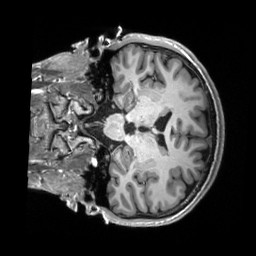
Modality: T1w
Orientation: coronal
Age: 23
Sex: male
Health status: healthy
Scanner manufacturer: siemens
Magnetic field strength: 3 T
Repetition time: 2.53 s
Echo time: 0.00227 s